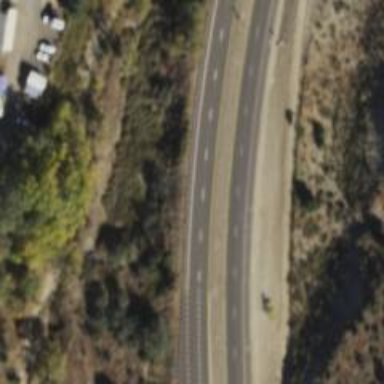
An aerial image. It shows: Asphalt road classified as primary highway with expressway characteristics.